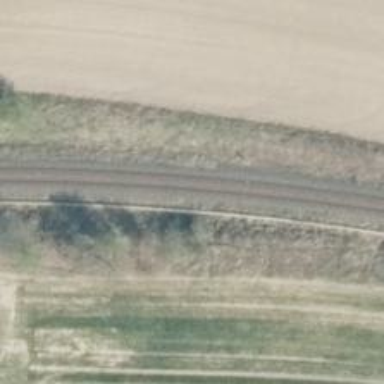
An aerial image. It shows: Railway milestone.